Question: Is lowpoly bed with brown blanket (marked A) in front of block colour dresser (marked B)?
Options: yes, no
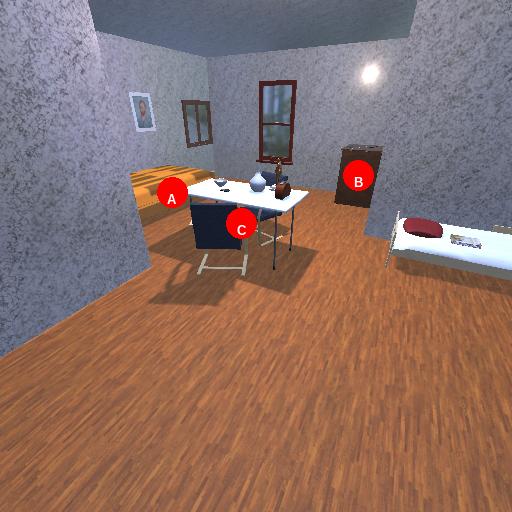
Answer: yes